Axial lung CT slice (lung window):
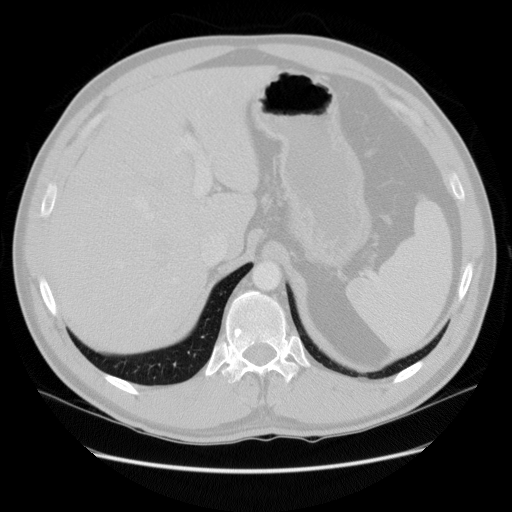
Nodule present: no